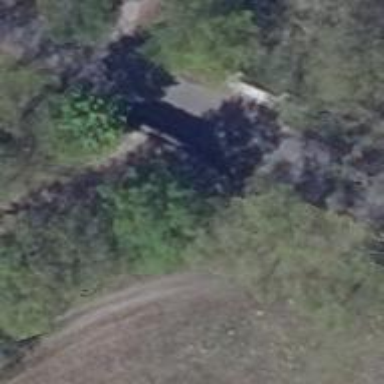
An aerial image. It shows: Abandoned railroad bridge.